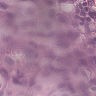
Metastatic tissue present: yes